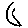
Label: moon